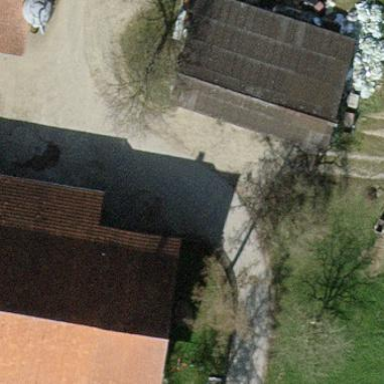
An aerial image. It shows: Farm auxiliary building with gabled roof.